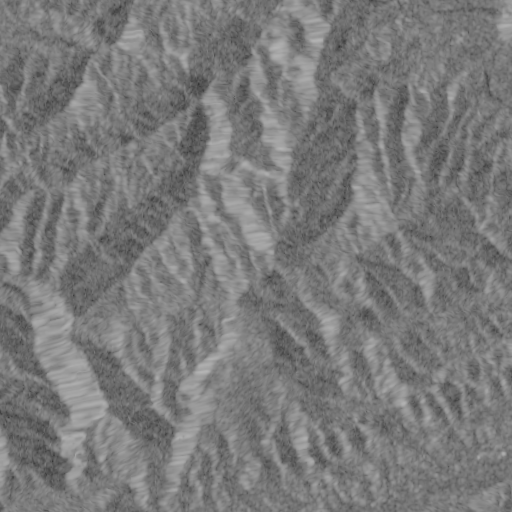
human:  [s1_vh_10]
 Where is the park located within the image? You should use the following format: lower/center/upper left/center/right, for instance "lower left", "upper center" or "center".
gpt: The park is located in the upper right of the image.
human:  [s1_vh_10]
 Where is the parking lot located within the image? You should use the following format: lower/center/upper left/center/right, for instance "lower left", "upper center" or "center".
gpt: The parking lot is located in the upper right of the image.
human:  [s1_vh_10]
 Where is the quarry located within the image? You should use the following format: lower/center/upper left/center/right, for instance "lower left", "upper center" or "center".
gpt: The quarry is located in the upper right of the image.
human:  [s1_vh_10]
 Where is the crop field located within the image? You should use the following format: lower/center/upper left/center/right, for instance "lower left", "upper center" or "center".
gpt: There is no crop field in the image.

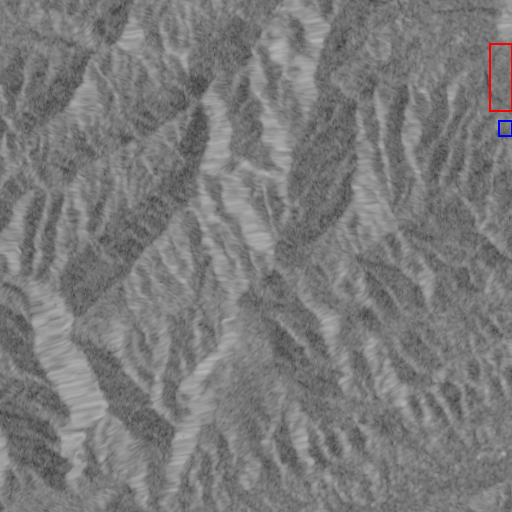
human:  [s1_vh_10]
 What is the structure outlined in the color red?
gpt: The structure outlined in red is a park.
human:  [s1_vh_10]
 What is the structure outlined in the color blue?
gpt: The structure outlined in blue is a quarry.
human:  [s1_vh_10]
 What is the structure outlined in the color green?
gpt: There is no green outline.